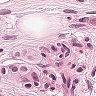
Metastatic tissue present: yes